Field crop: maize
Growth stage: 1
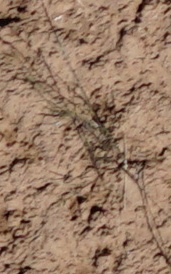
Species: lolium